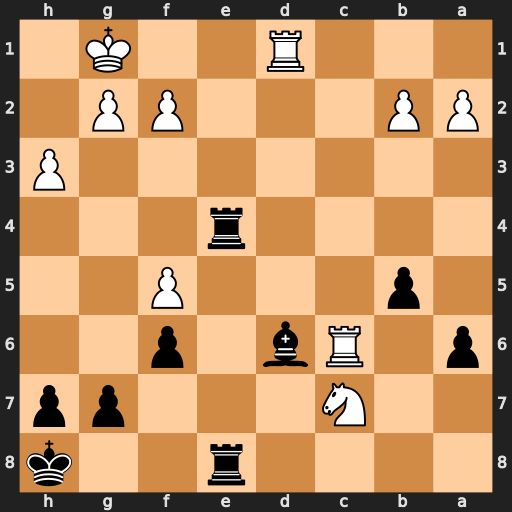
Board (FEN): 4r2k/2N3pp/p1Rb1p2/1p3P2/4r3/7P/PP3PP1/3R2K1
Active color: b
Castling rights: -
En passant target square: -
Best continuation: Re1+ Rxe1 Rxe1#